Question: I am solving a weird issue with ListFragments.
I have a simple FragmentActivity with one FrameLayout witch is a container for my ListFragment. I use my custom adapter for the data. Everything is diplaying fine until I rotate the device to change the orientation. After that the listview is displyed twice - one list is overlaping the second. When I scroll the list, only one of the lists is moving and it creates artefacts as shown at the picture.

I initilize the adapter in onCreateActivity and I dont do anything in onDestroy method. Is there anything I should do in onDestroy method to clear the list. Please did you ever met this issue ? I really dont know what to do with it.
Thank you!
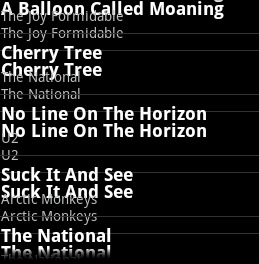
Answer: Sorry that I didn't append a code, but I really didn't know which part could do this. But I finally figured out what is the cause.
In onCreate method of parent activity I've created a fragment by calling
'''
if(mFragment == null)
{
mFragment = onCreatePane();
getSupportFragmentManager()
.beginTransaction()
.add(R.id.root_container,mFragment)
.commit();
}
'''
I thought that the test for 'null' is sufficient. but the fragment content stays in the FrameLayout either after onDestroy is called in Activity (by rotating the device). This is weird, isn't it ?
I tried to put this code to 'onStop()'
'''
if(mFragment != null)
{
getSupportFragmentManager()
.beginTransaction()
.remove(mFragment)
.commit();
}
'''
but the result was the same. The only solution I found is to replace 'add()' method by 'replace()' method. But does anybody know why removing of fragment didn't help ? And why the content of fragment remains in FrameLayout after destruction of Activity ?
Thanks again.
EDIT:
Now I know what was the problem. I should test 'savedStateInstance == null' instead of 'mFragment == null'. If I do not, the main activity will restore old Fragment from saved state and it will create also new Fragment in my onCreate method.